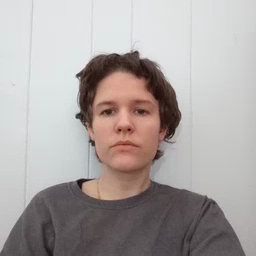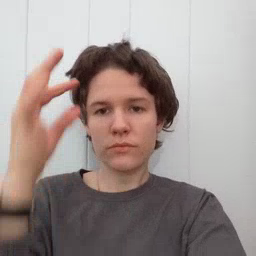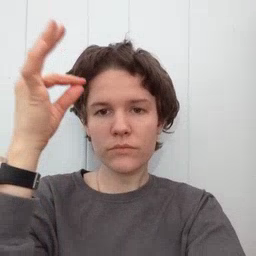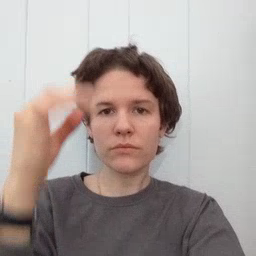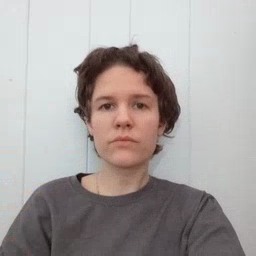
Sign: hair